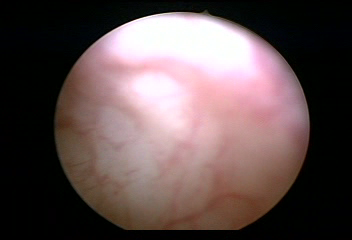
Modality: WLC
Class: Normal mucosa
Bladder cancer association: No